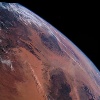
Label: land